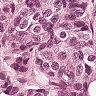
Metastatic tissue present: yes